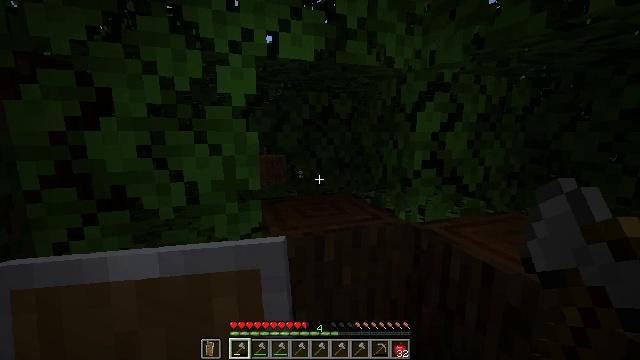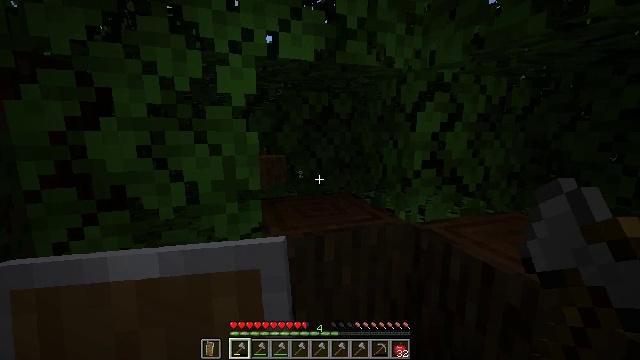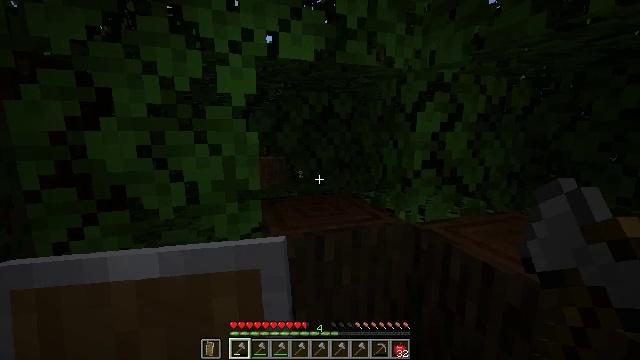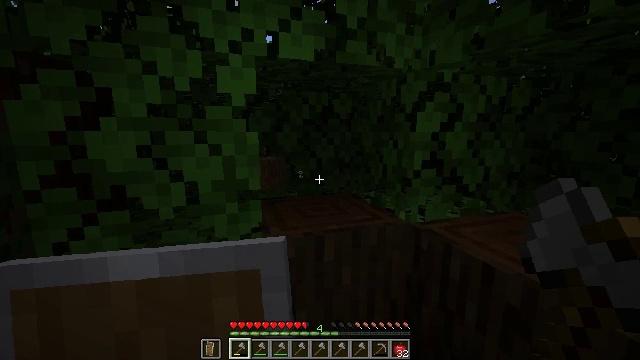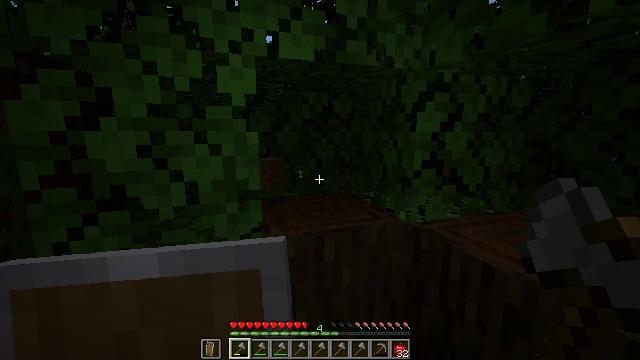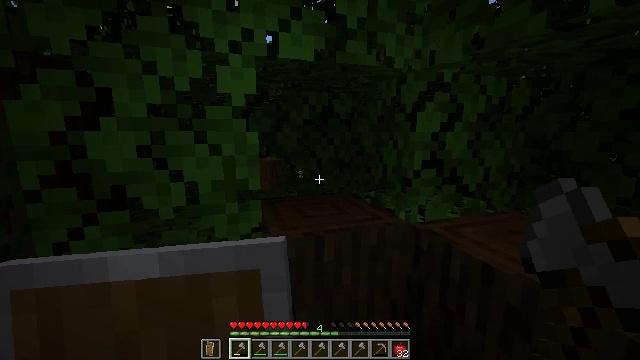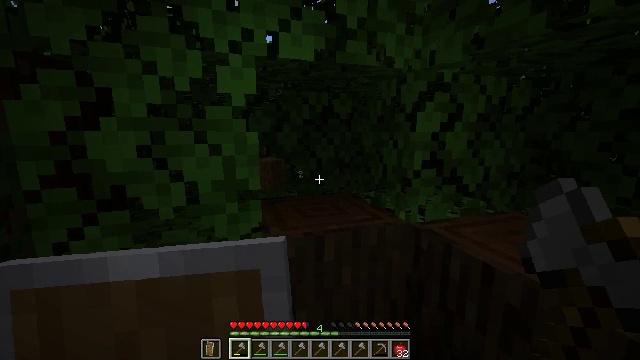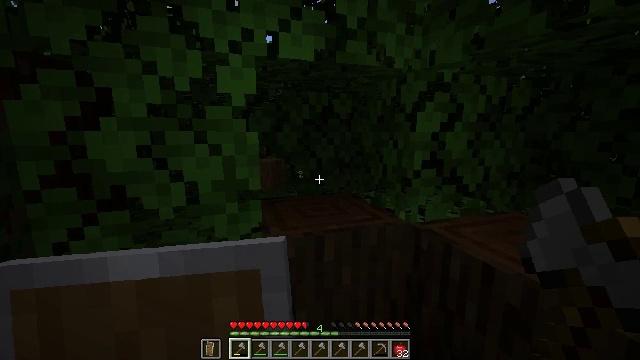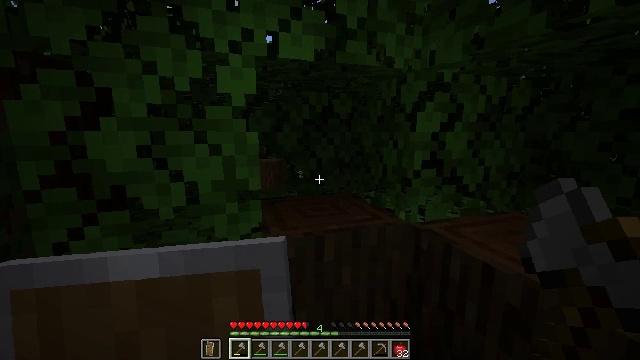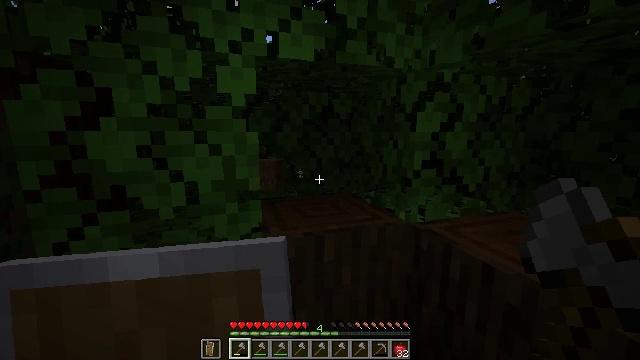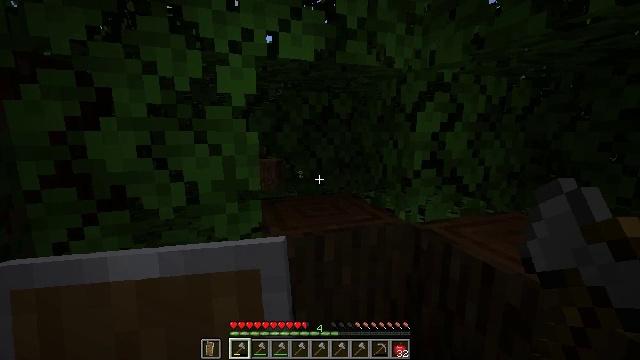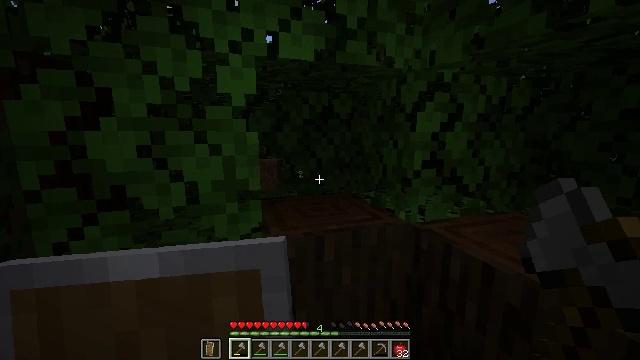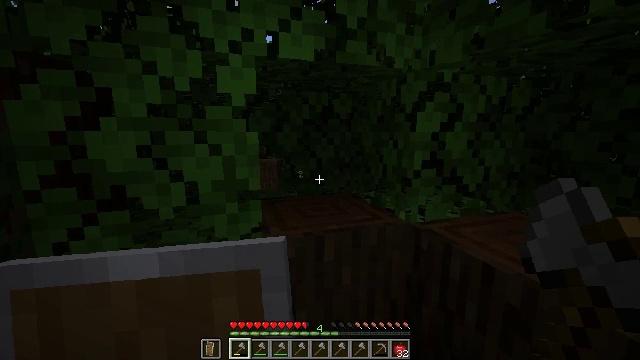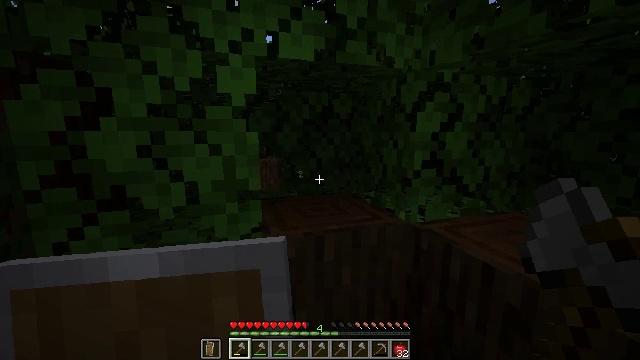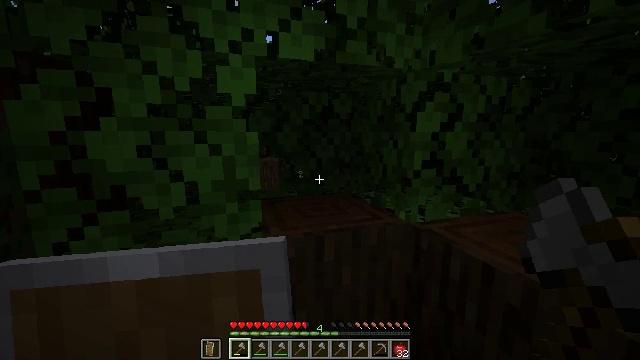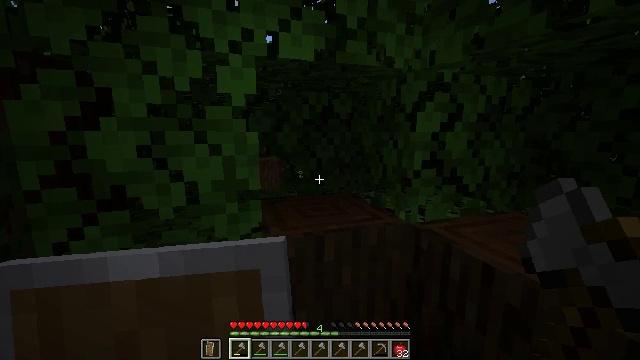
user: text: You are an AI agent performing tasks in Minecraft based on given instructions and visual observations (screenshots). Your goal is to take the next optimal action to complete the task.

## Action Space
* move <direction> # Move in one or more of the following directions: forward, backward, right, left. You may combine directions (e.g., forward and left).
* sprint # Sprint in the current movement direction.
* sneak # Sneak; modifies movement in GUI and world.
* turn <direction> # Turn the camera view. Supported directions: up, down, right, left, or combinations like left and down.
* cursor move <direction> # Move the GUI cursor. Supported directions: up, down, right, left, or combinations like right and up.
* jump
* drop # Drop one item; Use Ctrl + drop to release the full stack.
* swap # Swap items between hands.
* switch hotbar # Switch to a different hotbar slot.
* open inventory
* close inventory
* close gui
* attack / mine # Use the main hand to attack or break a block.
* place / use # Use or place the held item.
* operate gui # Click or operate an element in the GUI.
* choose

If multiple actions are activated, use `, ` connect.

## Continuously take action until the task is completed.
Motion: motion action
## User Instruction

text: Mine the dark oak log from a tree.
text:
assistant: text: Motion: no_op
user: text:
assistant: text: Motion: no_op
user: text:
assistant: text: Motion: no_op
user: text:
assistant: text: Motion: no_op
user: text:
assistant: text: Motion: no_op
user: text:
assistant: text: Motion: no_op
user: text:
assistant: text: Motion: no_op
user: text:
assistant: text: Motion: no_op
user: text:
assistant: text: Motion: no_op
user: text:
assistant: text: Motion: no_op
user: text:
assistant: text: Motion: no_op
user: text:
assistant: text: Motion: no_op
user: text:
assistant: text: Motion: no_op
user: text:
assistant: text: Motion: no_op
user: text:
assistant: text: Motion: no_op
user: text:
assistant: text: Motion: no_op
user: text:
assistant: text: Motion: no_op
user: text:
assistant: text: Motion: no_op
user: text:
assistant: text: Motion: no_op
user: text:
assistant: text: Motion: no_op
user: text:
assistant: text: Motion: no_op
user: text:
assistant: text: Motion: no_op
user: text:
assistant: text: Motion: no_op
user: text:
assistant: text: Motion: no_op
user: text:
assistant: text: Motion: no_op
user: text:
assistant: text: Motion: no_op
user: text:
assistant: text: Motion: no_op
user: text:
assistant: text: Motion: no_op
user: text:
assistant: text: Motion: no_op
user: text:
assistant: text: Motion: no_op